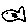
Label: fish